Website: home-depot
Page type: newsletter-management
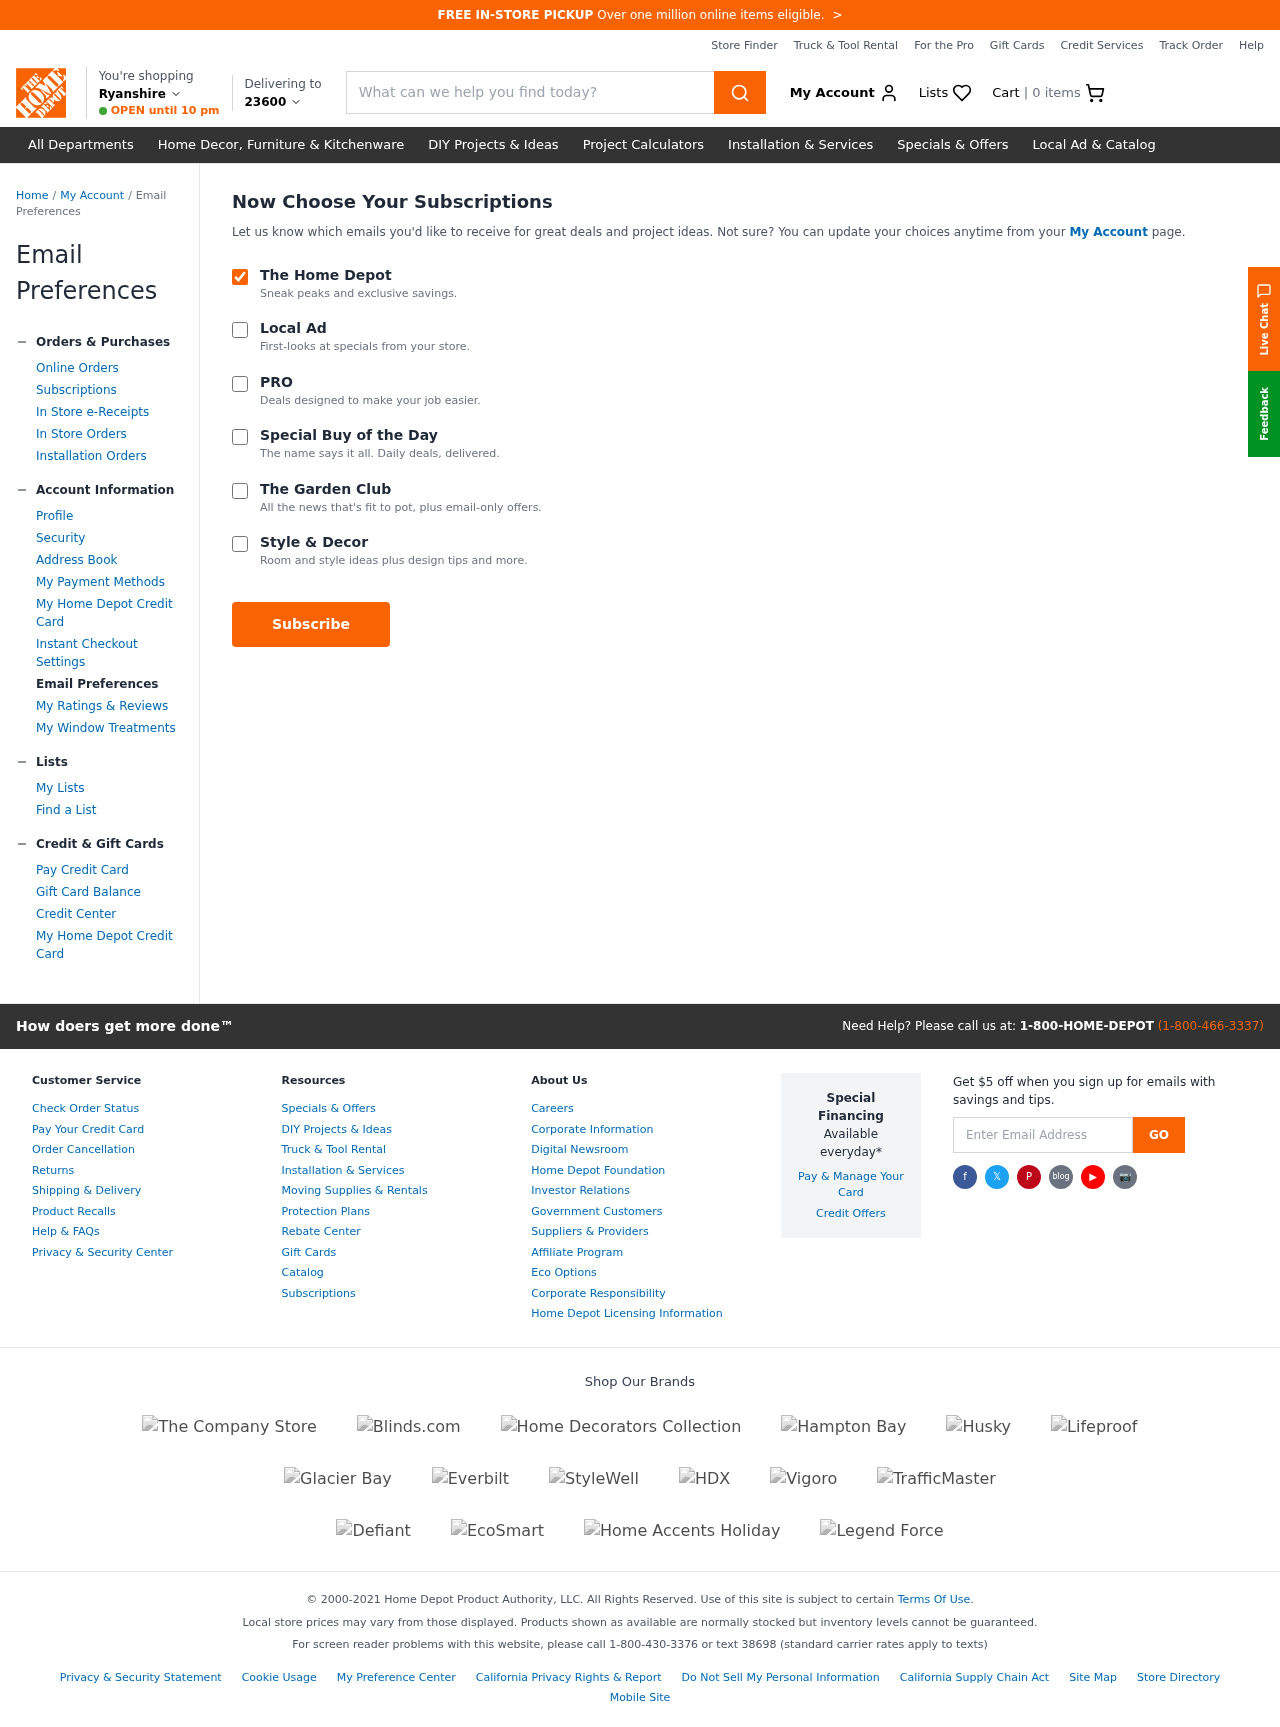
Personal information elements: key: PII_CITY
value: Ryanshire
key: PII_POSTCODE
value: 23600
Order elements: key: ORDER_NUM_ITEMS
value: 0
Search elements: key: HEADER_SEARCH
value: What can we help you find today?